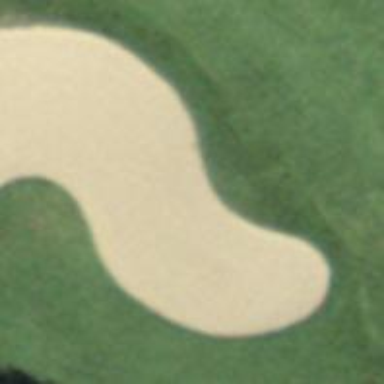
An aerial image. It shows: Sand bunker on golf course.